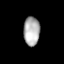
Tissue: lung
Cell type: Others
Senescence score: 0.1887
Nuclear area (px): 455
Mean DAPI intensity: 176.336